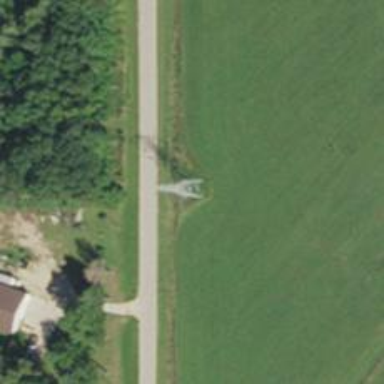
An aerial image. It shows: Power tower.